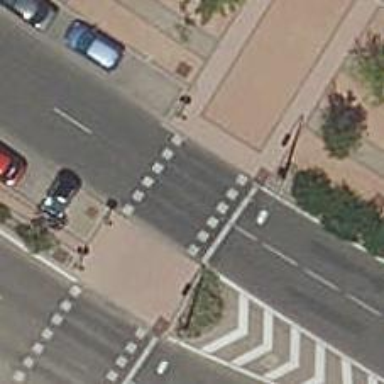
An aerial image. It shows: Zebra crossing with traffic signals.